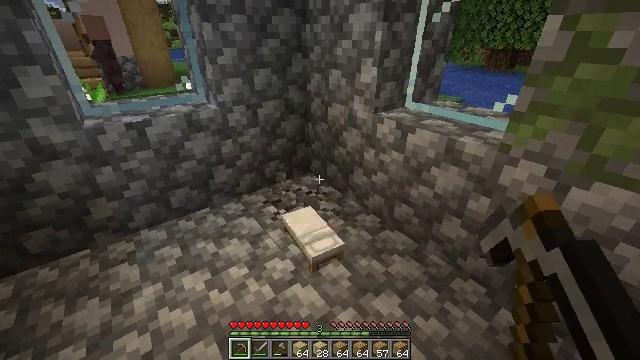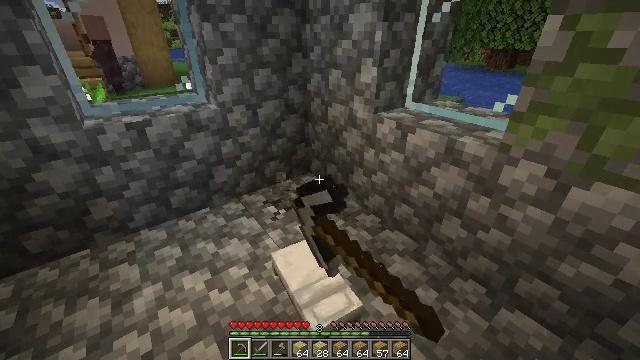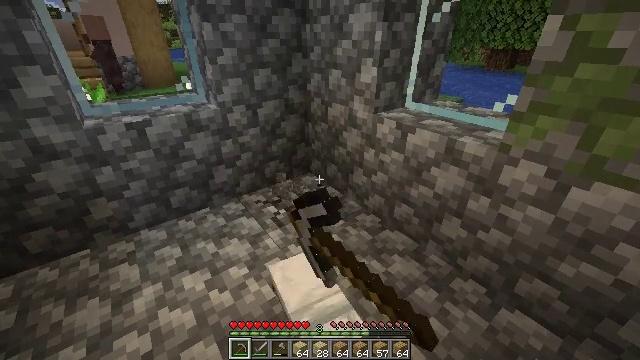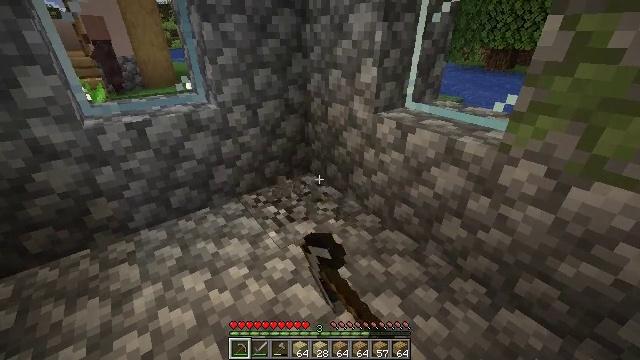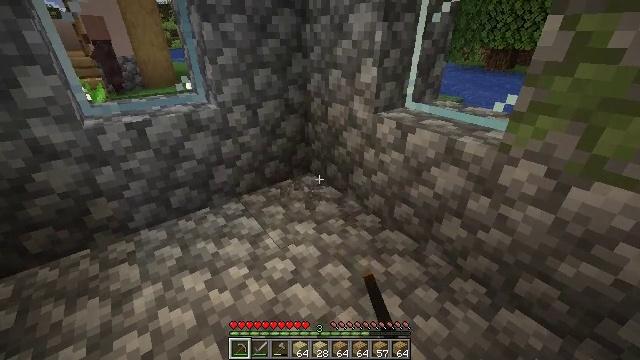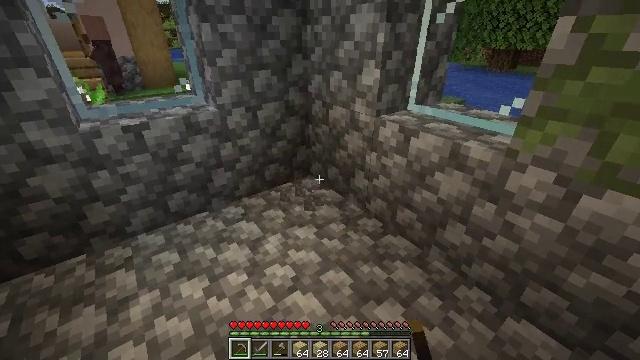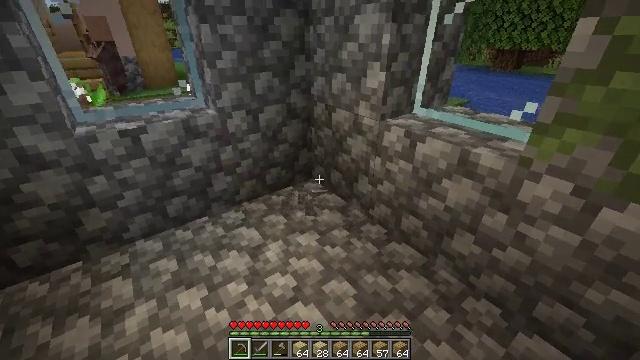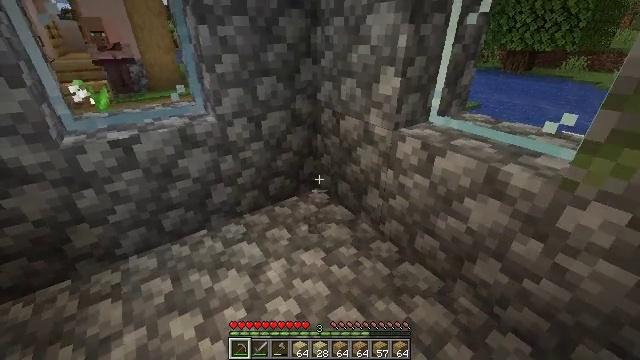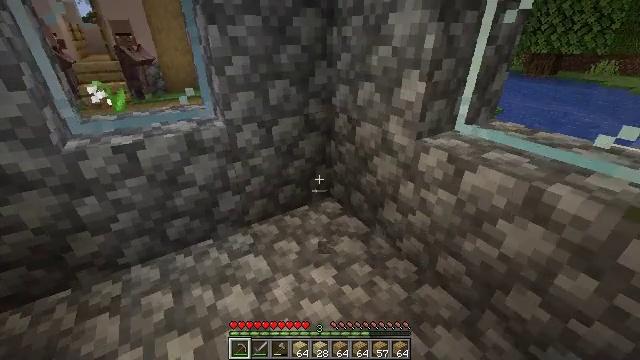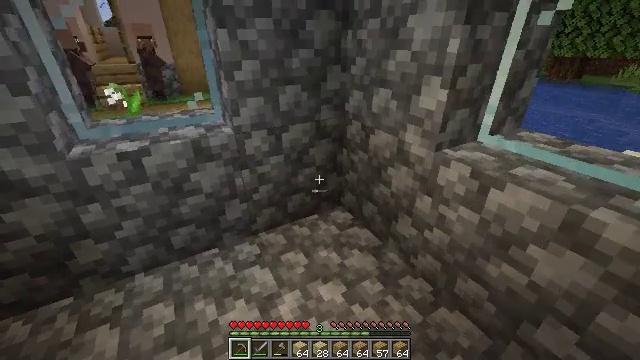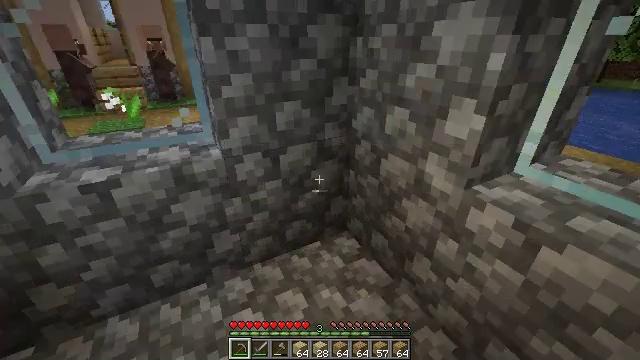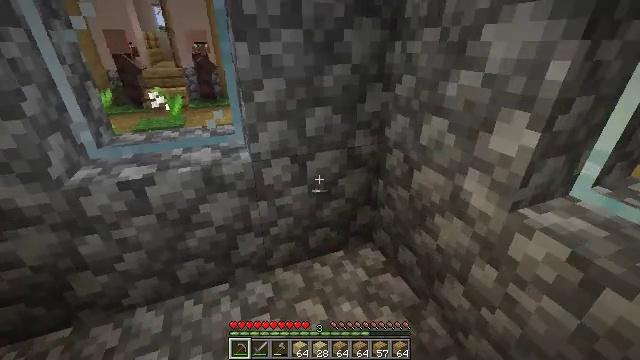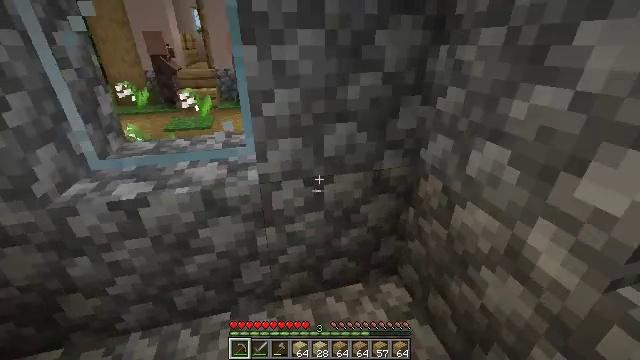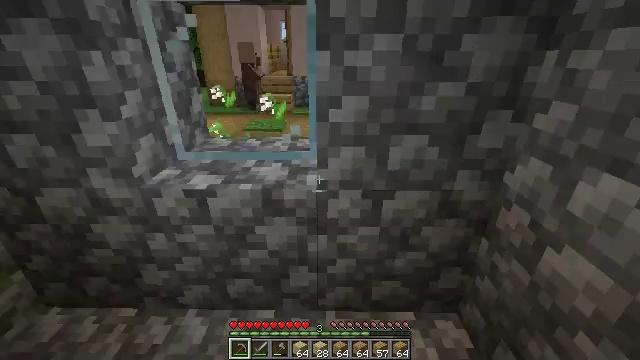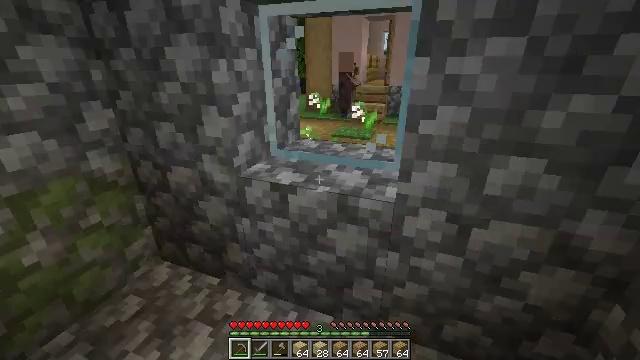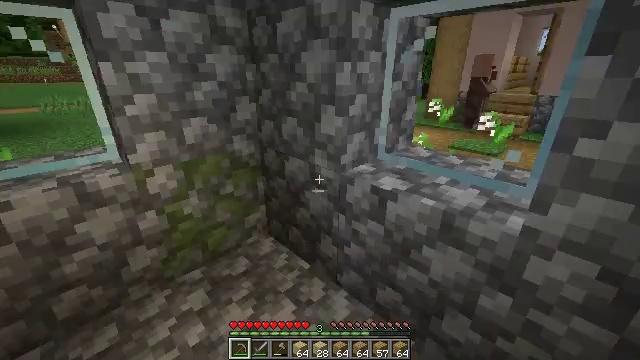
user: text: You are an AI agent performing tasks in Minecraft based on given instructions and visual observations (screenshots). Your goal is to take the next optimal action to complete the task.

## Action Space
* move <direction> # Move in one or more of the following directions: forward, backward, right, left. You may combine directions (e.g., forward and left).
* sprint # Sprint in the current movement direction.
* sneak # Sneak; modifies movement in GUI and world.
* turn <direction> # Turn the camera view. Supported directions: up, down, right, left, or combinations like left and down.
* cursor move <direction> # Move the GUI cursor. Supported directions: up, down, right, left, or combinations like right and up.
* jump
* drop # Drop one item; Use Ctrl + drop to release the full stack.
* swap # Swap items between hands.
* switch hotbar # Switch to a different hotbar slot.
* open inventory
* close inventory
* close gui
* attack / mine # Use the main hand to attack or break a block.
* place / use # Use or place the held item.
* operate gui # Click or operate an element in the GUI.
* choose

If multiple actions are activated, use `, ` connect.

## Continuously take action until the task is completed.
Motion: motion action
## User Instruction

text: Break the white bed to relocate it.
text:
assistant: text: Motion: attack / mine
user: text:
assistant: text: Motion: attack / mine
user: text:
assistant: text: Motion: attack / mine
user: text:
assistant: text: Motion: no_op
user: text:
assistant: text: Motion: move forward
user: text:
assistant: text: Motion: move forward
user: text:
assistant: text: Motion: move forward, turn left
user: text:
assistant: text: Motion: move forward, turn left
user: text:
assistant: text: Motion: move forward, turn left
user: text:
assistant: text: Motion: move forward, turn left
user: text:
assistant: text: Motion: move forward, turn left
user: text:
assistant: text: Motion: turn left
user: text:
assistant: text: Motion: turn left and up
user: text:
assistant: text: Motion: turn left and up
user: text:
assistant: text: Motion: turn left
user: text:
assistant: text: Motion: turn left
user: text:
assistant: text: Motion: turn left
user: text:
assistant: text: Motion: turn left
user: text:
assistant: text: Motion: turn left
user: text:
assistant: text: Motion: turn left
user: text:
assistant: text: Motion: turn left
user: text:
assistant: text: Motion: no_op
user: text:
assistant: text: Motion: move forward
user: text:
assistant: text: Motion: move forward, turn left
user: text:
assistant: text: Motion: move forward, turn left
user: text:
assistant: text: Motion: move forward, turn left
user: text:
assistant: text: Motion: move forward, turn left
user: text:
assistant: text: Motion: move forward, turn left
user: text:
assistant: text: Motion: move forward
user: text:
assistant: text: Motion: move forward, turn left